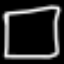
Label: square